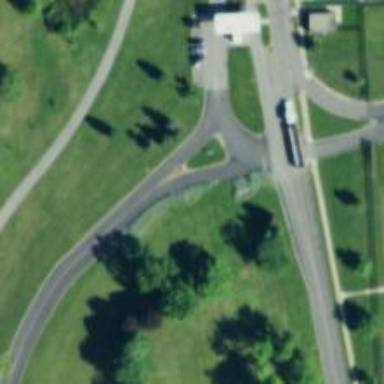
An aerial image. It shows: Turning loop on the road.